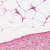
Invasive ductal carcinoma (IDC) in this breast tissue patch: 0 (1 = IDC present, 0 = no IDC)